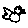
Label: bird